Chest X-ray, AP view. Patient: 53 years old, sex M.
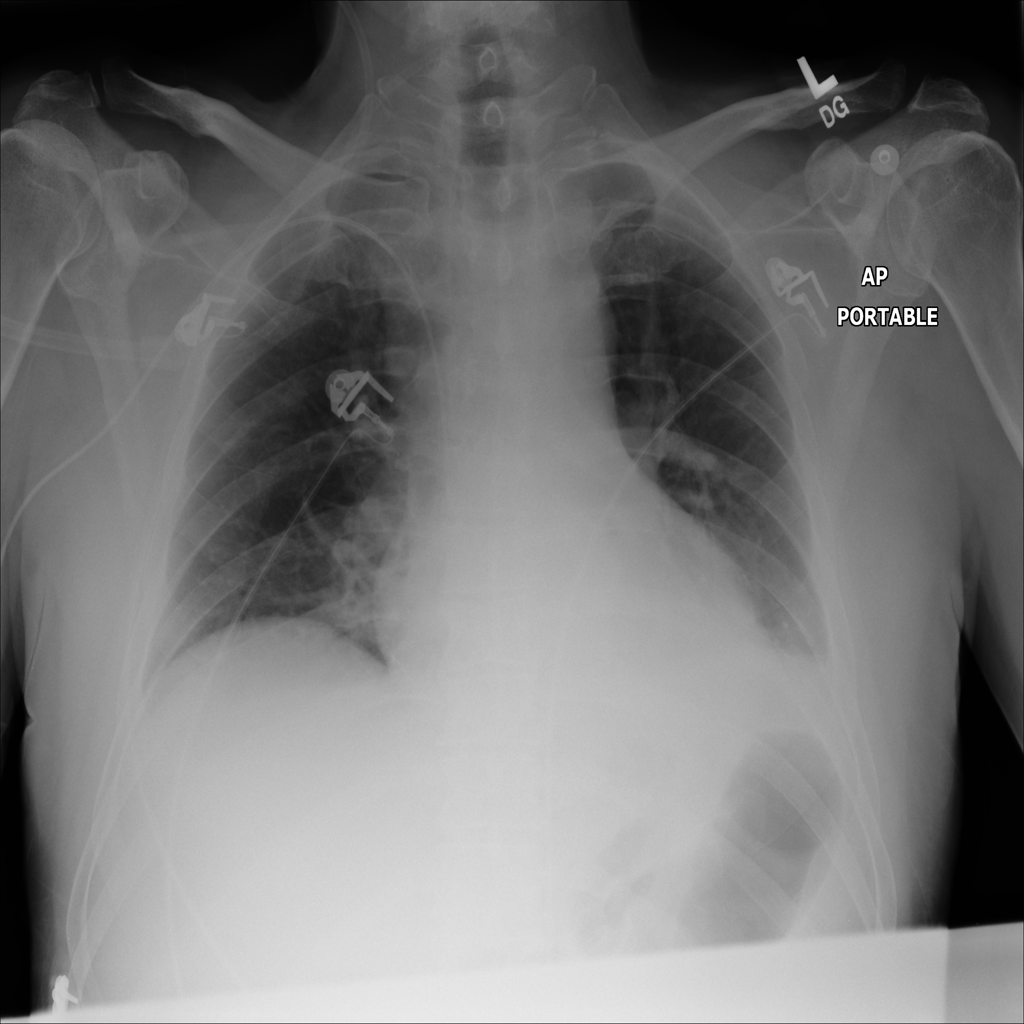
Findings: Atelectasis